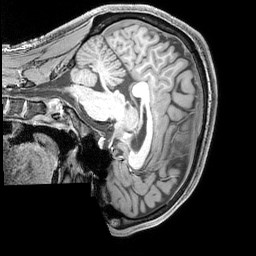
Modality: T1w
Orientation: sagittal
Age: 21
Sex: male
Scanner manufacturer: siemens
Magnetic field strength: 3 T
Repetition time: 2.3 s
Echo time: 0.00226 s